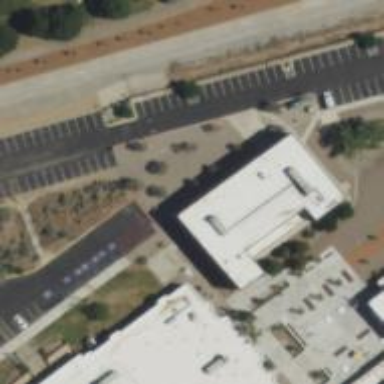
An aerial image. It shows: College building.